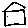
Label: house